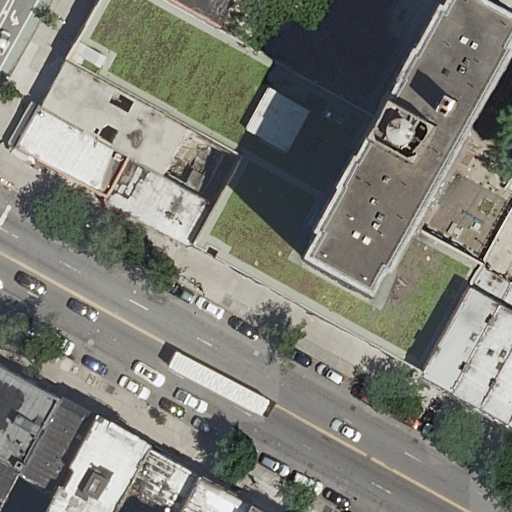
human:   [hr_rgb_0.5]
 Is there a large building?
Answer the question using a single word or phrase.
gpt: yes

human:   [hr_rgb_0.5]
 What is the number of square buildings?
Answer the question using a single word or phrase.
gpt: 0

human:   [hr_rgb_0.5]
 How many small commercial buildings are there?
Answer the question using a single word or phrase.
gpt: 0

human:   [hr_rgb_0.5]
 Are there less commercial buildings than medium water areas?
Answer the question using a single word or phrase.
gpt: no

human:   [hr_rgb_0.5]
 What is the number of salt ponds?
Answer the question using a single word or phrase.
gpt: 0

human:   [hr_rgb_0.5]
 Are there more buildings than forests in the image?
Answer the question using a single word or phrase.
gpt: yes

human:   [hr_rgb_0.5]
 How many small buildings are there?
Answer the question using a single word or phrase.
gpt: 4

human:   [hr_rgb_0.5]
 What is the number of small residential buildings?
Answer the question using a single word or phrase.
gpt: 4

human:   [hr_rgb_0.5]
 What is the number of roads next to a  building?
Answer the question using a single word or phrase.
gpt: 2

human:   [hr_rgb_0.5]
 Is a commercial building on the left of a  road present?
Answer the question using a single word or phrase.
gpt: no

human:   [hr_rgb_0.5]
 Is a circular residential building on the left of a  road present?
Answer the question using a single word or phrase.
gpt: no

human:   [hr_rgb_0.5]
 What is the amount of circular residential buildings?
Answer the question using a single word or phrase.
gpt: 0

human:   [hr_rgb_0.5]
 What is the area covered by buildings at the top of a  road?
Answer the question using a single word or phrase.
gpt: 950m2

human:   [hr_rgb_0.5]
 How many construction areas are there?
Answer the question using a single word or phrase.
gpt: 0

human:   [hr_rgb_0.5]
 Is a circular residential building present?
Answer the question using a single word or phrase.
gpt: no

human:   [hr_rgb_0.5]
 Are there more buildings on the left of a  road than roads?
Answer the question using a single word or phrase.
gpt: yes

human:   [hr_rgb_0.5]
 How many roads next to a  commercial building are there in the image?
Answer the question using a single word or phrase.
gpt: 0

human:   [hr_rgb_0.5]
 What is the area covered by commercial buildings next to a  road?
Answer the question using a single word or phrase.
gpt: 0m2

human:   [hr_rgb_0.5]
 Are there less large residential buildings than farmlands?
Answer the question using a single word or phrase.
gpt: no

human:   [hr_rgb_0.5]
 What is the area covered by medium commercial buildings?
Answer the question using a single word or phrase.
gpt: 0m2

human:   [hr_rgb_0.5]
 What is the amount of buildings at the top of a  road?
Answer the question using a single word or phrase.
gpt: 5

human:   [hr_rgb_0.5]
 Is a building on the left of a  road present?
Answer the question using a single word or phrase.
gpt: yes

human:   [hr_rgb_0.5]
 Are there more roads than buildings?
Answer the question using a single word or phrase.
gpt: no

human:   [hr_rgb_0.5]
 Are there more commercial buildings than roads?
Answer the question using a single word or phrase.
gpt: no

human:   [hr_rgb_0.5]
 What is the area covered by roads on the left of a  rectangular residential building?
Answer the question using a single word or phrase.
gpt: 0m2

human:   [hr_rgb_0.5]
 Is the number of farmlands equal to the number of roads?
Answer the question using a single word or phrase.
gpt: no

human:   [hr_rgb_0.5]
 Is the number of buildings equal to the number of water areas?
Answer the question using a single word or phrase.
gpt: no

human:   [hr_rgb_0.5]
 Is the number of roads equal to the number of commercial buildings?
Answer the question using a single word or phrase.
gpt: no

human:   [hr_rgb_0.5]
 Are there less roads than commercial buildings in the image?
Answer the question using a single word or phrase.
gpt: no

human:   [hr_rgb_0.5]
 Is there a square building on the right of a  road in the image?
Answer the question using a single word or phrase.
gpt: no

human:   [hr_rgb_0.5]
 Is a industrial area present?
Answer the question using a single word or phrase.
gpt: no

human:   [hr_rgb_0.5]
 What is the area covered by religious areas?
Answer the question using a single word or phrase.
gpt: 0m2

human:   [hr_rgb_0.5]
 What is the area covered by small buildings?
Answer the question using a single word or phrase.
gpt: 108m2

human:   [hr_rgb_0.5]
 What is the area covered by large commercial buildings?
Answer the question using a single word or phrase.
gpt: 0m2

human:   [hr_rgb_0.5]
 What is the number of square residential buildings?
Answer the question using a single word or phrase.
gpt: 0

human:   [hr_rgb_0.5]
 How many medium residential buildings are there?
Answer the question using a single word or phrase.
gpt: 10